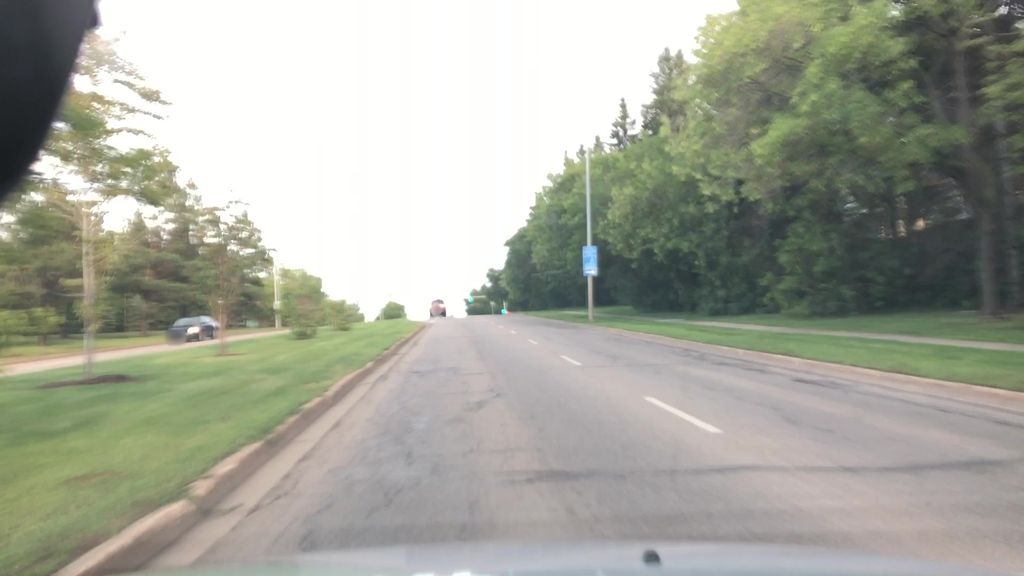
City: edmonton